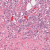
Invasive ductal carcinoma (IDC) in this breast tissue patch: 1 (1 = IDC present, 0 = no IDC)